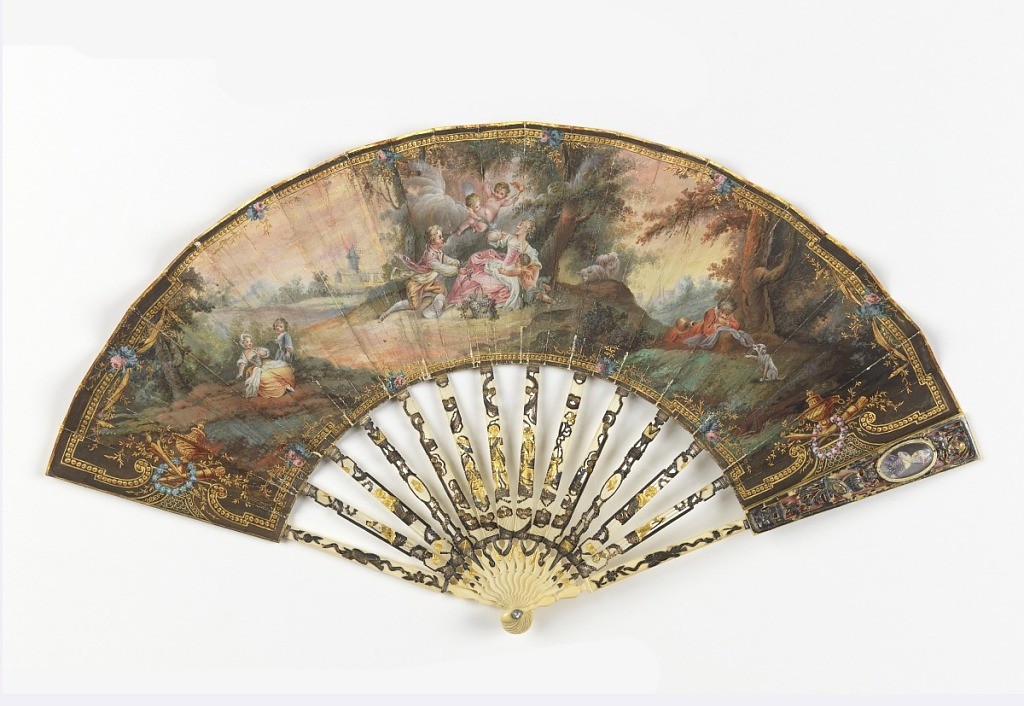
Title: Pleated fan
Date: ca. 1760
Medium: Parchment leaf painted with gouache; pierced and gilded ivory sticks with glass
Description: Pleated fan with painted leaf. The obverse mount shows a pastoral scene with a central group of a woman and a boy with two putti, one holding a torch. To the left is a girl and boy near a tree and on the right, a child plays with a dog. Gilt border with urns and wreaths. The reverse shows a girl seated under a tree and has a pink and blue floral border. Sticks have carved openwork (à jour) with figures of a man, woman, and putti, silvered and gilt. Guards have oval medallions with portraits of a man and woman, each holding a fan in an articulated arm made of painted ivory that moves using a lever to cover and uncover the face.